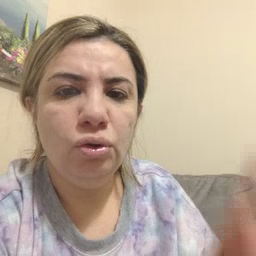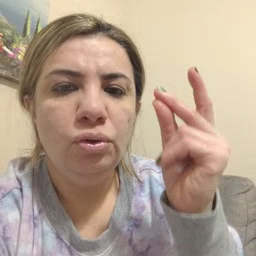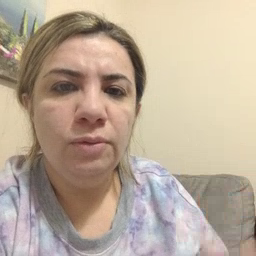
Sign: dog